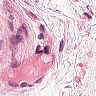
Metastatic tissue present: no